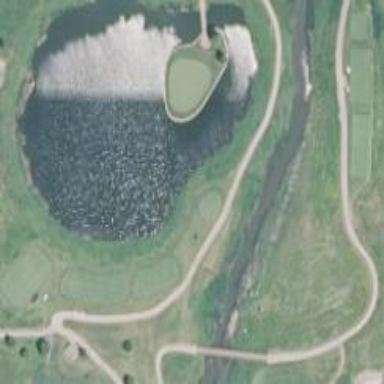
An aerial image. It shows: Picturesque scene of golf course with lateral water hazard.